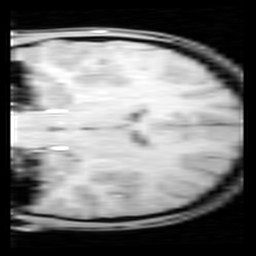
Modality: inplaneT1
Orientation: coronal
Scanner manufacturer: ge
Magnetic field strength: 3 T
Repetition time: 0.325 s
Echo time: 0.003512 s